Interaction volume radius: 10 \u00c5
Interaction volume height: 10 \u00c5
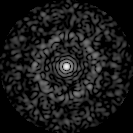
Disorder parameter: 0.8171